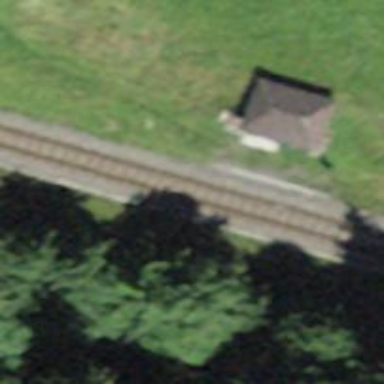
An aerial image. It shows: Halt on the railway.